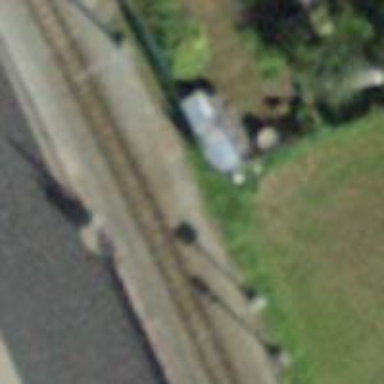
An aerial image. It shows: Railway signal.